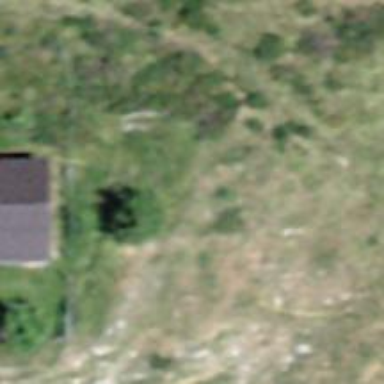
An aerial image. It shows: Isolated dwelling in the countryside.